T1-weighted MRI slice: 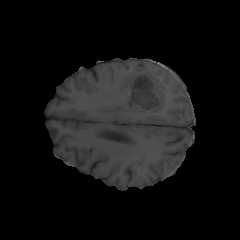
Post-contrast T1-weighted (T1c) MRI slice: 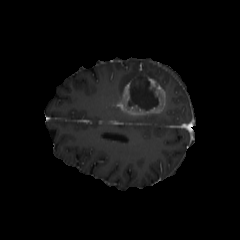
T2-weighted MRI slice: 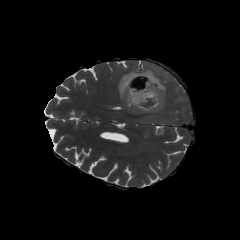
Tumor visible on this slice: yes